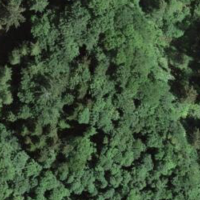
EUNIS habitat code: 41
Species observed at this site:
Lamium galeobdolon